Field crop: tomato
Growth stage: 1
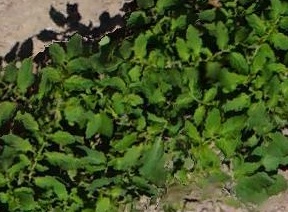
Species: tomato